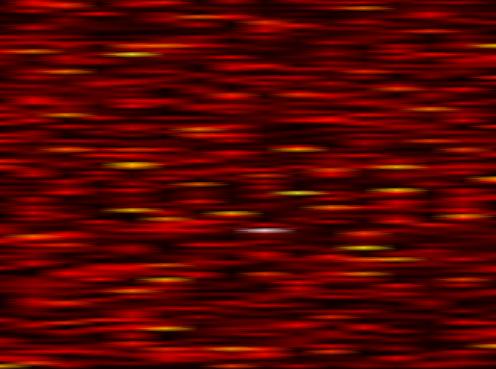
Label: FOFDM